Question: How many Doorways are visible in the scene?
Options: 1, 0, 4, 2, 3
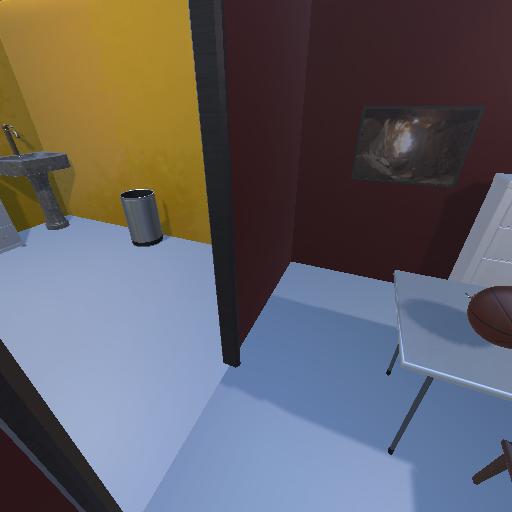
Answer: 1